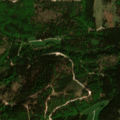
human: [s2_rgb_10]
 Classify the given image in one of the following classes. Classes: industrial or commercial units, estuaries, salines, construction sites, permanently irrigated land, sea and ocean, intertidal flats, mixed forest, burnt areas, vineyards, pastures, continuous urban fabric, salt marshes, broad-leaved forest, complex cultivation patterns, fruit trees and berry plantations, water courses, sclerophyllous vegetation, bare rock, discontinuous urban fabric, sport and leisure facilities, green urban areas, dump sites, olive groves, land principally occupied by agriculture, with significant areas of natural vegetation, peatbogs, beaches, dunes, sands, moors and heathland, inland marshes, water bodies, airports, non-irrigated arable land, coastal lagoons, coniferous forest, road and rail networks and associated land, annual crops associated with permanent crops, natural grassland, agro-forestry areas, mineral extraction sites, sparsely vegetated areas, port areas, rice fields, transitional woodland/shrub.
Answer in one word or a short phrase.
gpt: broad-leaved forest, coniferous forest, mixed forest